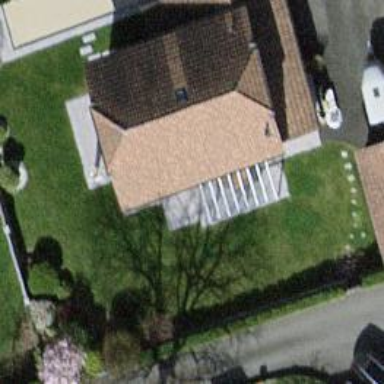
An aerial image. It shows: Residential building with half-hipped roof shape.